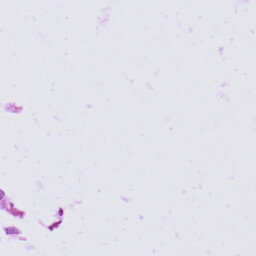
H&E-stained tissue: Prostate